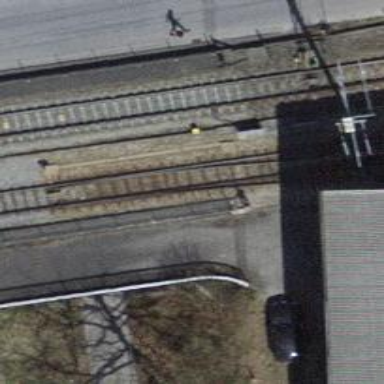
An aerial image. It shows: Railway switch.